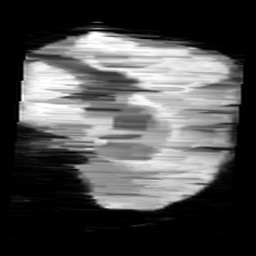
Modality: minIP
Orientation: sagittal
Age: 11
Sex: male
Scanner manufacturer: siemens
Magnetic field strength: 3 T
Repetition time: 0.027 s
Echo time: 0.02 s